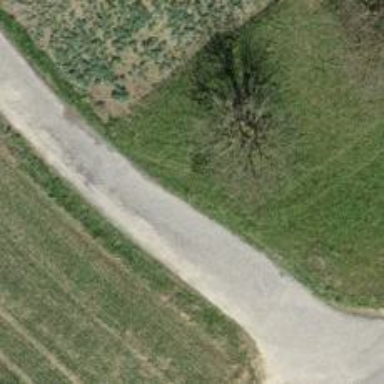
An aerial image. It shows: Mixed deciduous tree with variety of leaves.